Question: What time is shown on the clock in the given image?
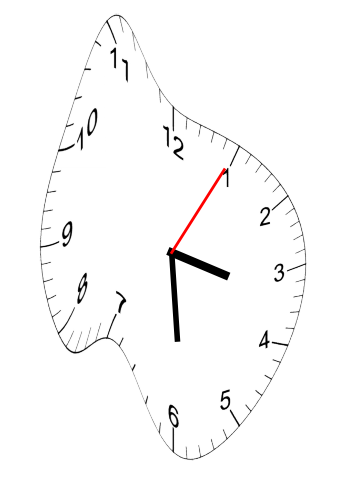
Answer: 03:29:05